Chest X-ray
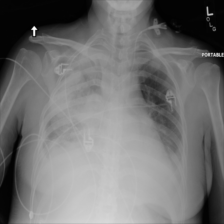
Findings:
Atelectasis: negative
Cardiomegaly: negative
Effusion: positive
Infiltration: positive
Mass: positive
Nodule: negative
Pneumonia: negative
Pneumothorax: negative
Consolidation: negative
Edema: negative
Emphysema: negative
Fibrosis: negative
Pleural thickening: negative
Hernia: negative